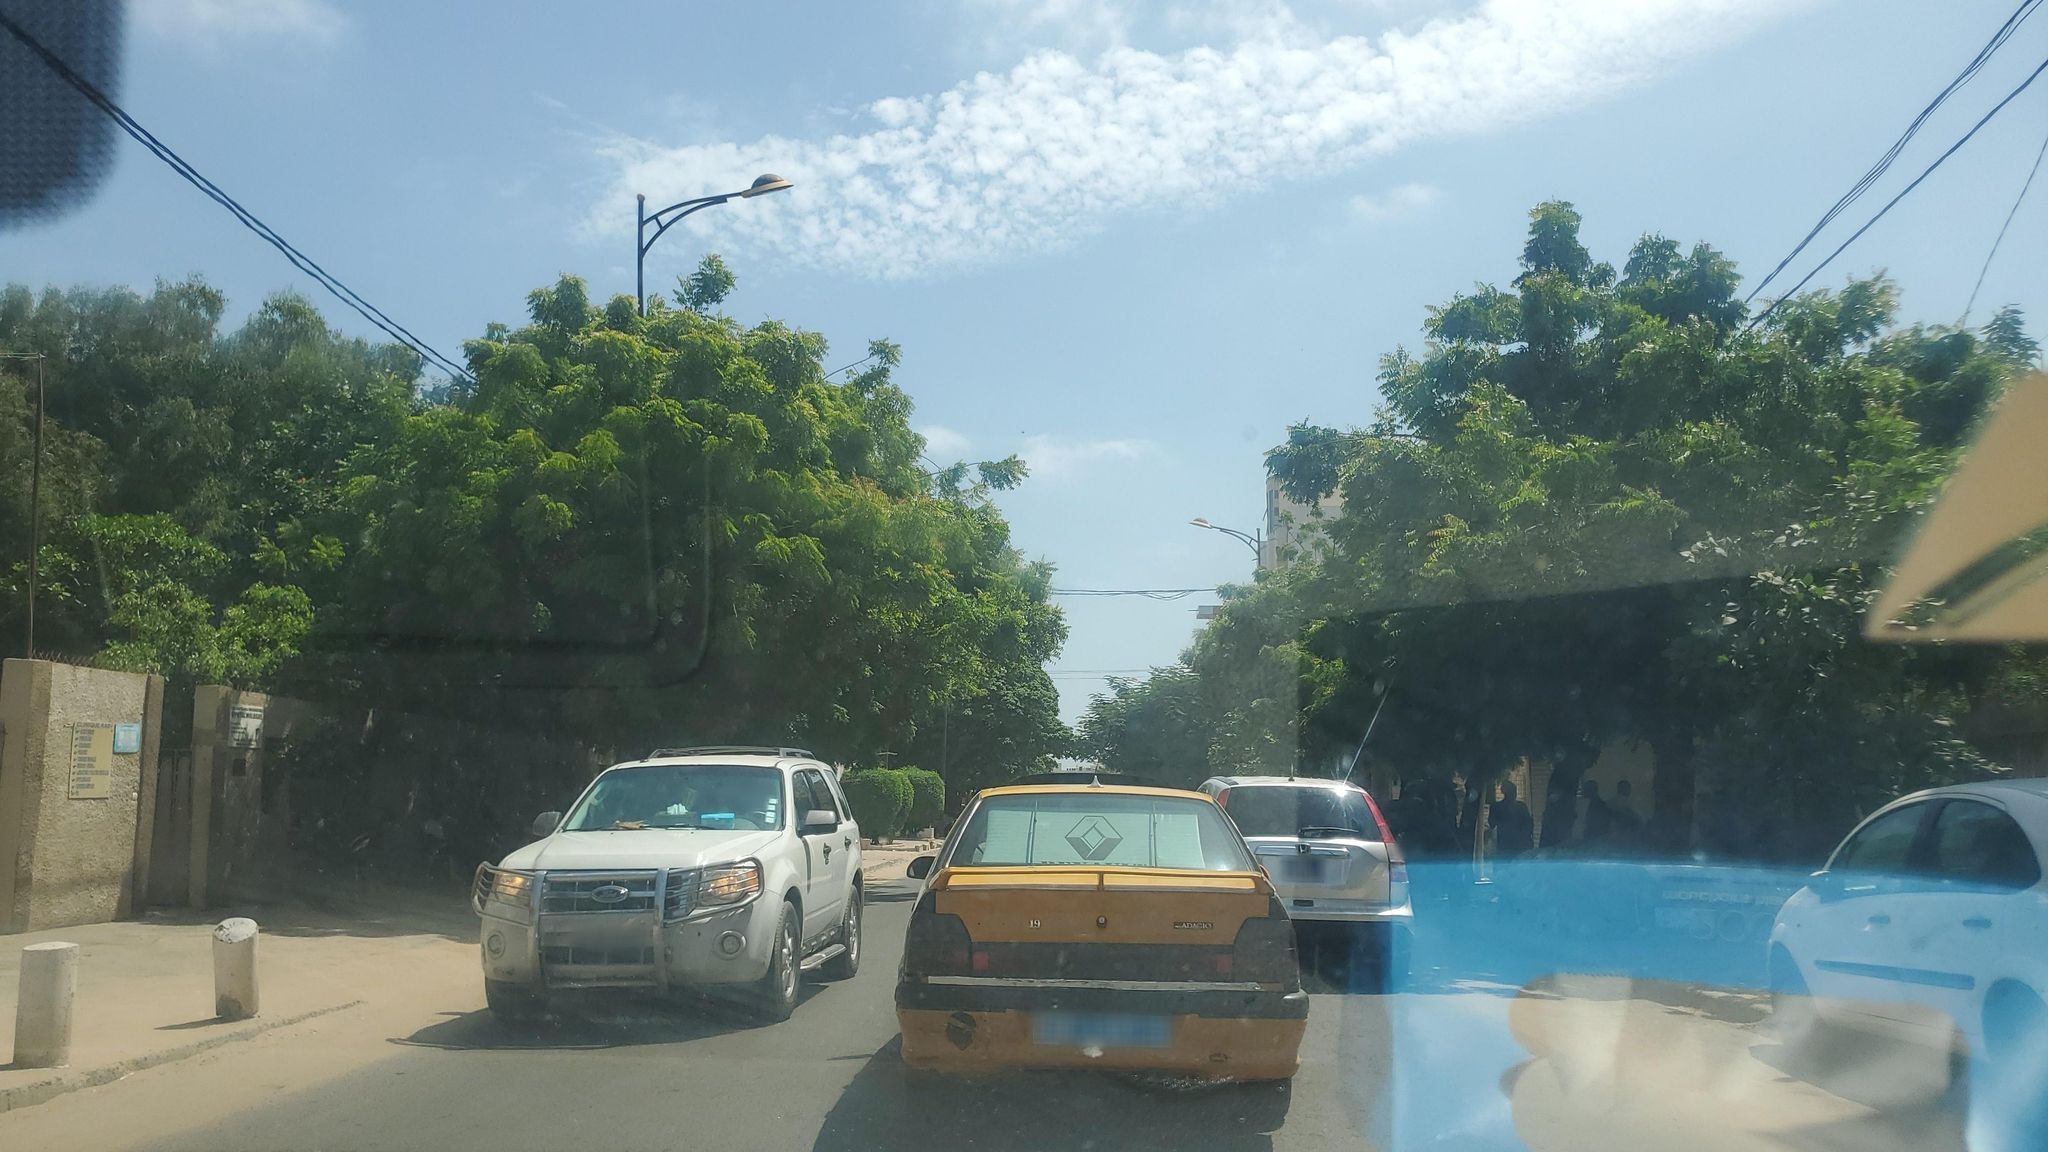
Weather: clear
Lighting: day
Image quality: good
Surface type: driving surface
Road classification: residential
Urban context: urban centre
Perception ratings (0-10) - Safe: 3.17, Lively: 5.85, Beautiful: 7.51, Boring: 7.11, Depressing: 7.43, Wealthy: 4.2